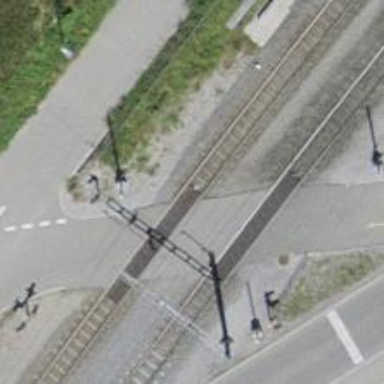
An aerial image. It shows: Railway crossing with full barriers.